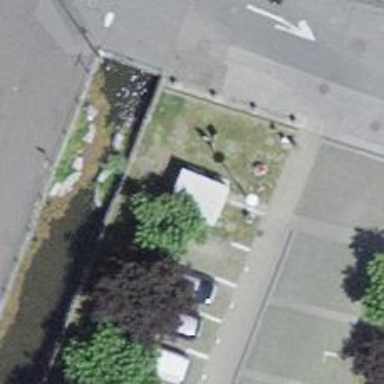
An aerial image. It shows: Toilets are available here.